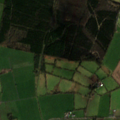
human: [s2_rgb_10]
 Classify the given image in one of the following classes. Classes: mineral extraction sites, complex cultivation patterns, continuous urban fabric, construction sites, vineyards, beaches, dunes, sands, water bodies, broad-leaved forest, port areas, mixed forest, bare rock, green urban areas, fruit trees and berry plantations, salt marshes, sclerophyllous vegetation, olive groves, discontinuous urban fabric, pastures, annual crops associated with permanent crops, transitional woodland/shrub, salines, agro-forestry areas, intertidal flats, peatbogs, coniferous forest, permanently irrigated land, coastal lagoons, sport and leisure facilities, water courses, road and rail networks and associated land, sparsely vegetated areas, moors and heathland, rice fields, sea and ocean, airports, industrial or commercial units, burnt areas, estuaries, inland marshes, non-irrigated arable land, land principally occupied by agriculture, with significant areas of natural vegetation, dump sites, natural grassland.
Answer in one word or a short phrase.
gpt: non-irrigated arable land, pastures, mixed forest